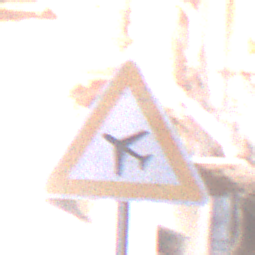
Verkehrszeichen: FlugbetriebRechts
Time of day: MorningAfternoon
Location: Outdoor (Urban)
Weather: Clear
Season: NotSpecified
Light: Natural